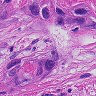
Metastatic tissue present: yes